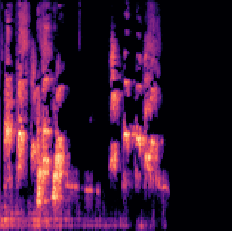
Sound class: Dog